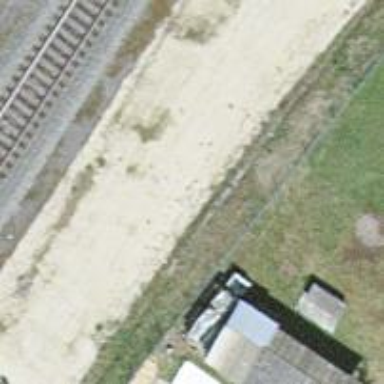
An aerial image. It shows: Railway switch.